Question: I'm trying to analyze my program with the Visual Studio Performance Analyzer, but I'm new to this tool.
If I start my program in the analyzer I get a report where I see the % of the total analyzing time a function took. But the total time can vary between 5 sec and 500 sec, so how can I see if my optimizations have had any effect?
If it was in milliseconds I would not have this problem, but I cannot find any function like "show in milliseconds" or similar. Does such a function exist?

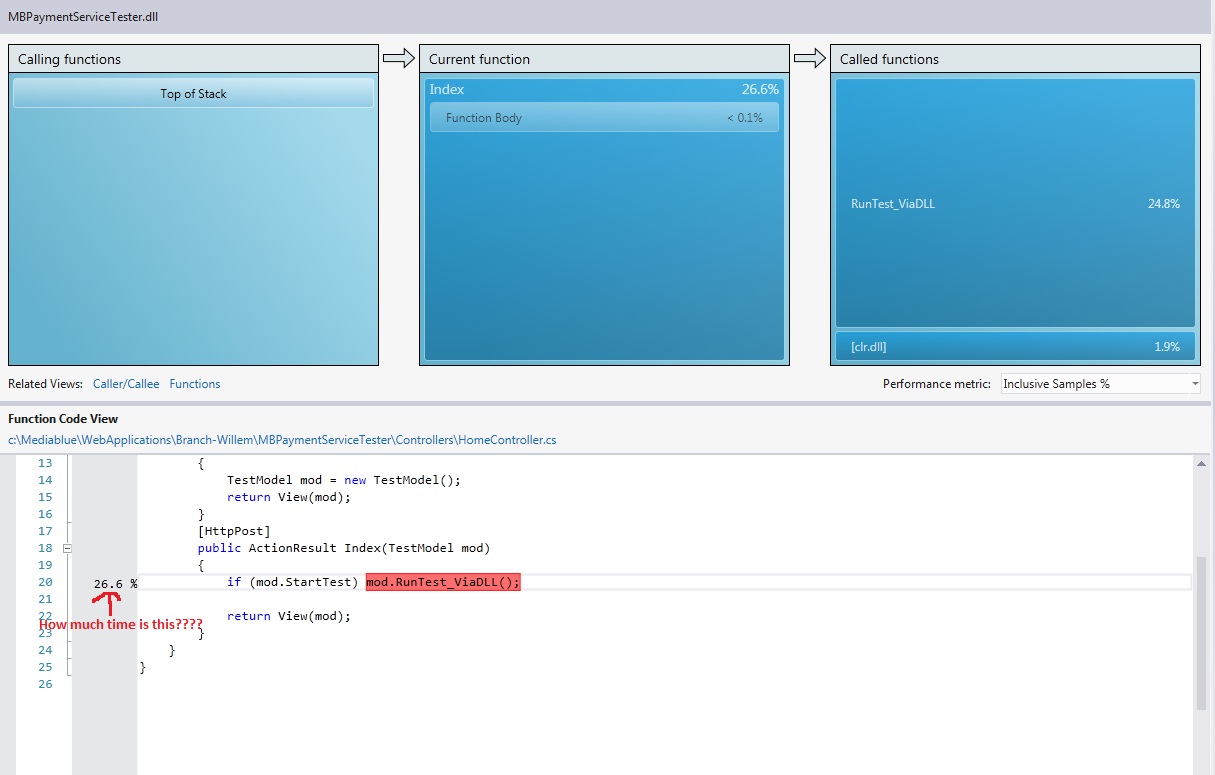
Answer: There are two different CPU profiling methods in Visual Studio Profiler: & .
## Sampling (Default)
The interrupts the computer processor at set intervals and collects the function call stack. Exclusive sample counts are incremented for the function that is executing and inclusive counts are incremented for all of the calling functions on the call stack. Sampling reports present the totals of these counts for the profiled module, function, source code line, and instruction.
The sampling method is lightweight (no changes in your binaries) and has little effect on the execution of the application methods: it collects data about the work that is performed by an application during a profiling session.
It's good for initial explorations. A high % can means a slow function or a function that is called too often.
## Instrumentation
The collects detailed timing for the function calls in a profiled application. How? It injects code that captures timing information for each function in the instrumented file and each function call that is made by those functions. Instrumentation also identifies when a function calls into the operating for operations such as writing to a file.
In reports, you will see Application Time (total time that is spent executing a piece of code, but excluding time that is spent in calls to the operating system, ado.net, service calls, ... ) and Elapsed Time (total time that is spent executing a piece of code).
This profiling mode also has higher runtime overhead. This inevitably changes the performance characteristics of your application a little bit, but it's quite minimal.
Only this option allows you to see milliseconds. So change the profiling method in the wizard of in the performance explorer. Also note that this option is sometimes not available, such as when profiling Unit Tests.